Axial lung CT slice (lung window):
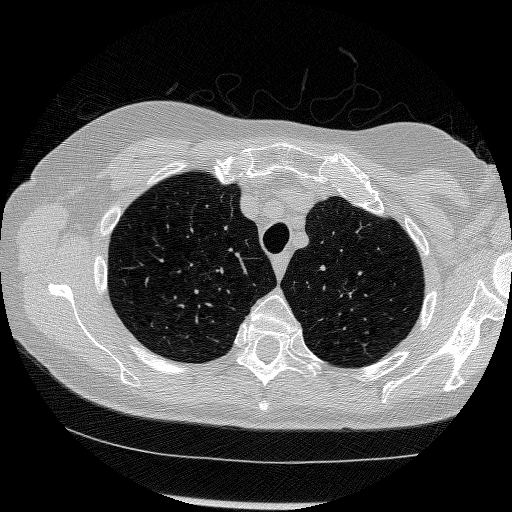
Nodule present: no